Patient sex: F
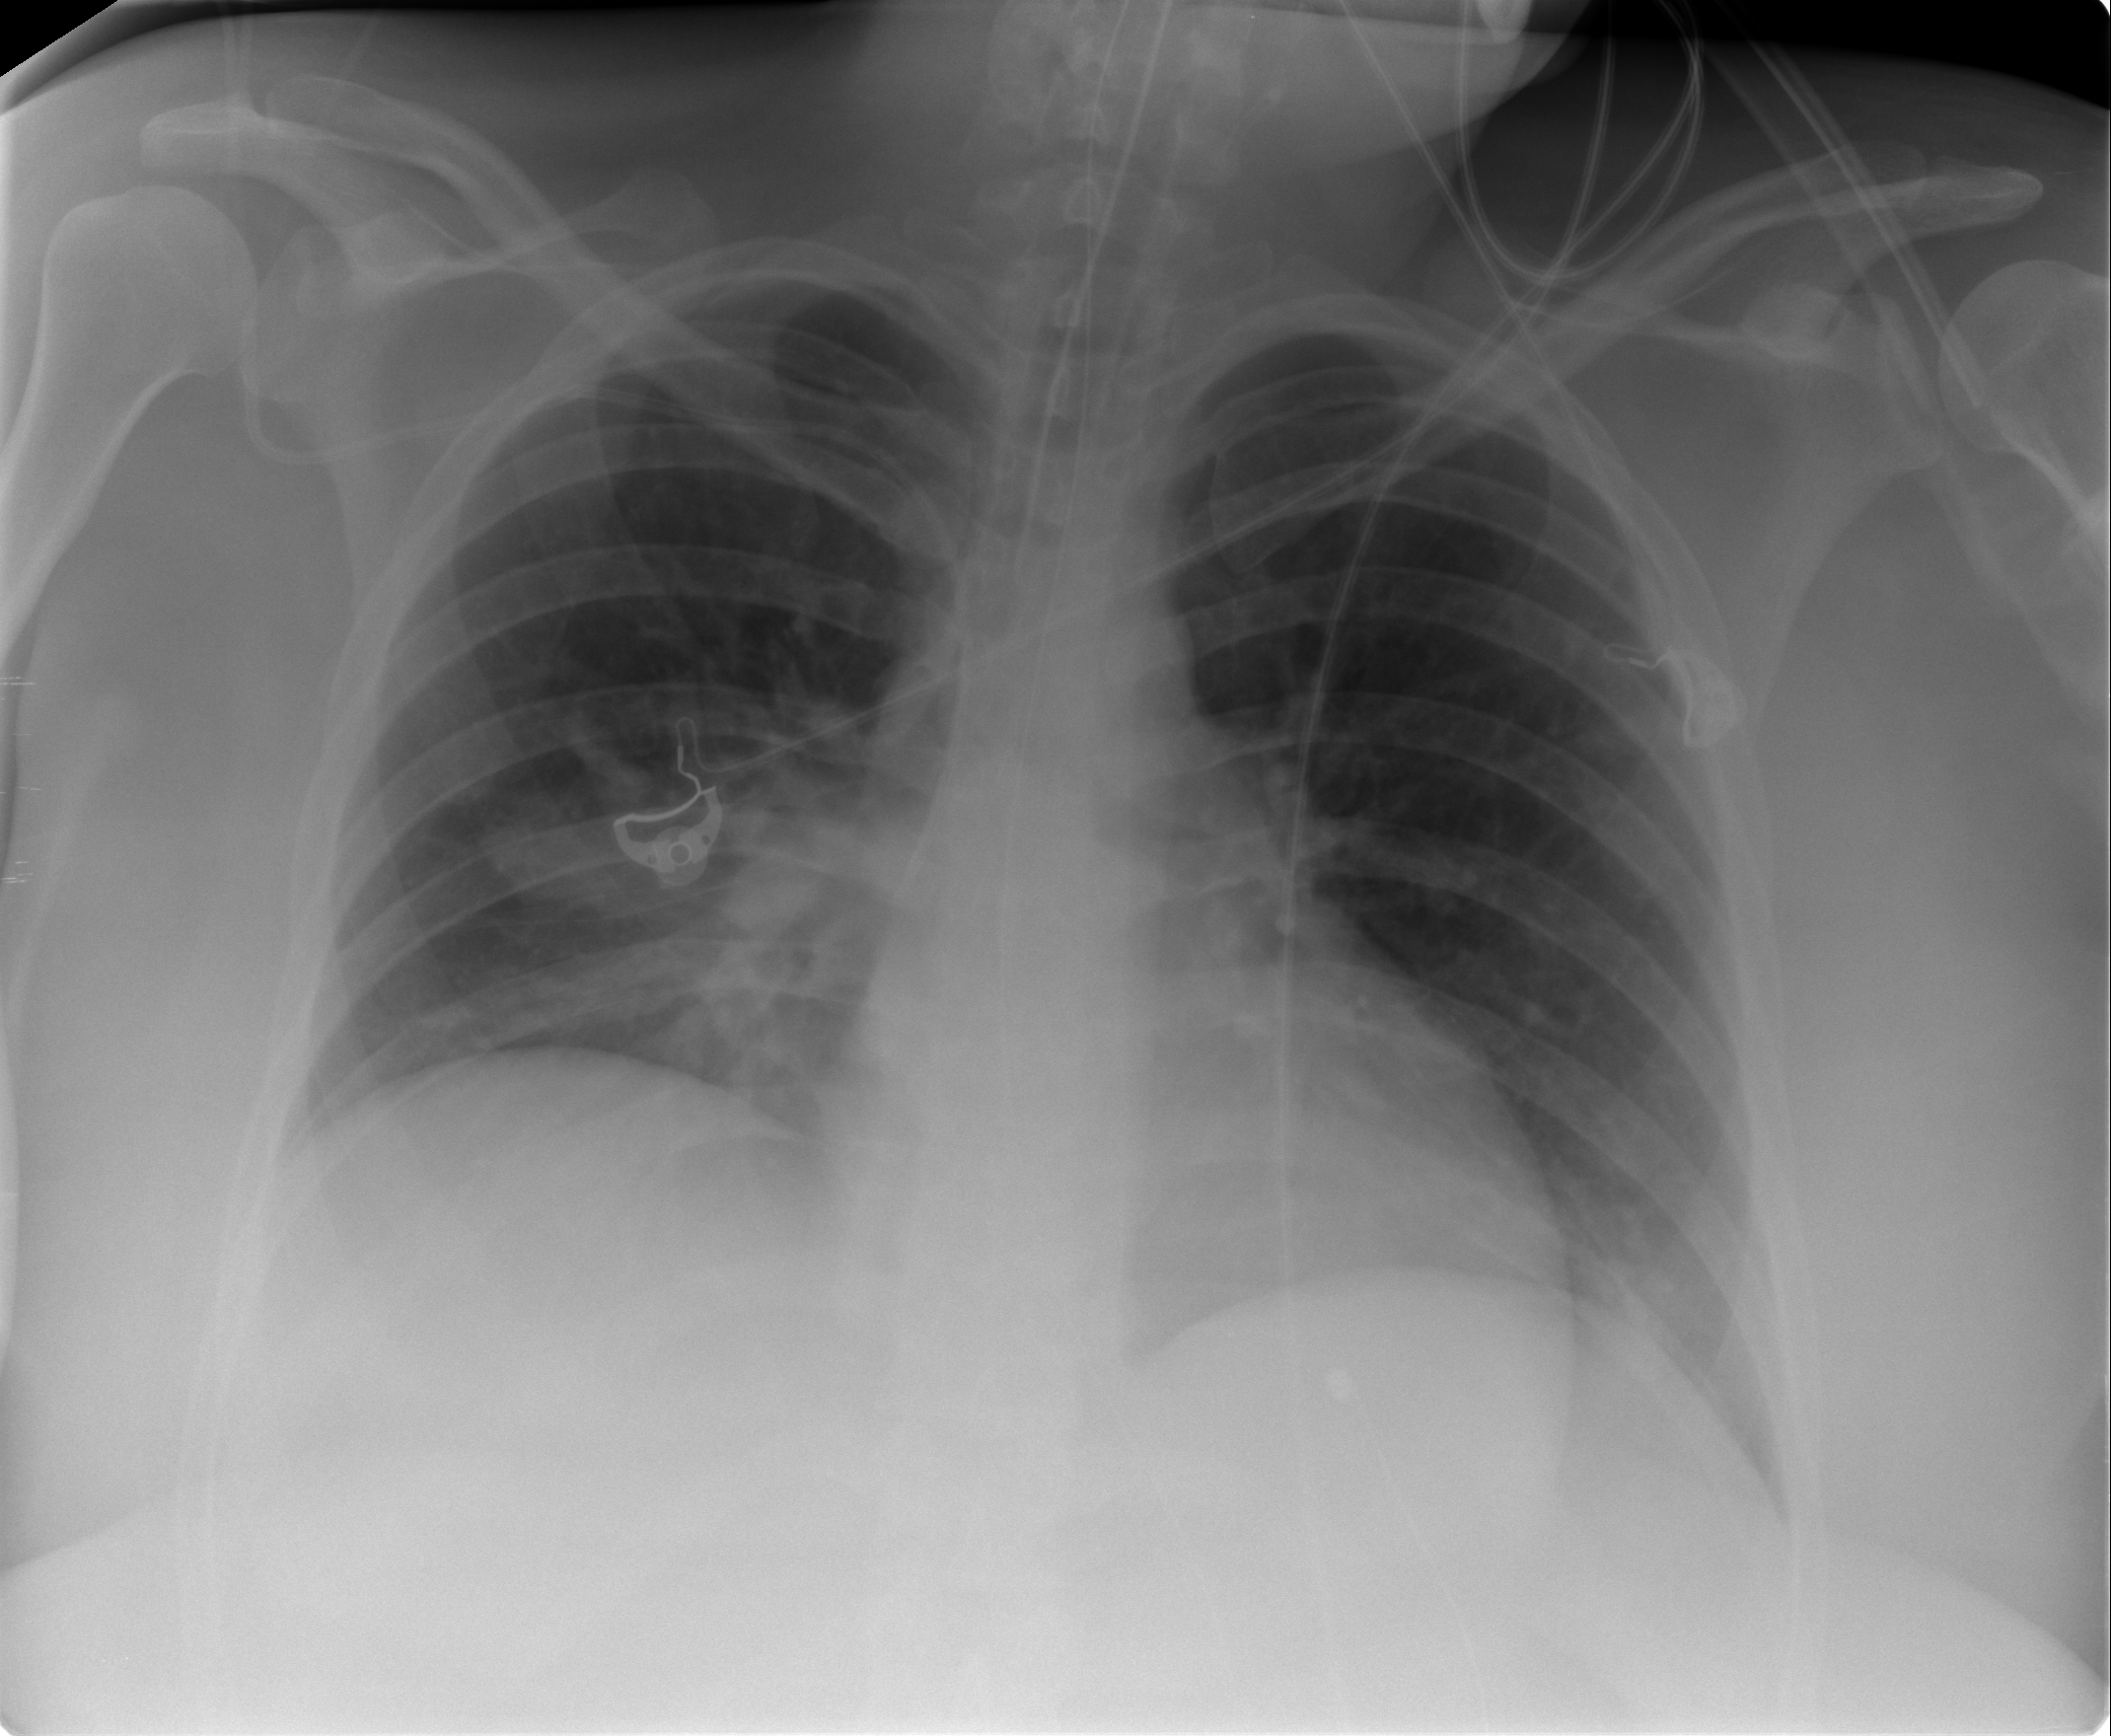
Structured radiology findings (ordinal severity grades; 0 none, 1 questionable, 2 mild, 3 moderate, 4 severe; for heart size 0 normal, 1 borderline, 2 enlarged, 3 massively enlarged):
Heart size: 0
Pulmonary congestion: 0
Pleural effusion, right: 0
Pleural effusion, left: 1
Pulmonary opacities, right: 2
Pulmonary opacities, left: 0
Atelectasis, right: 1
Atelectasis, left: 2